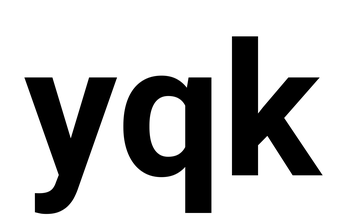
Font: Roboto_Bold